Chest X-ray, PA view. Patient: 54 years old, sex F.
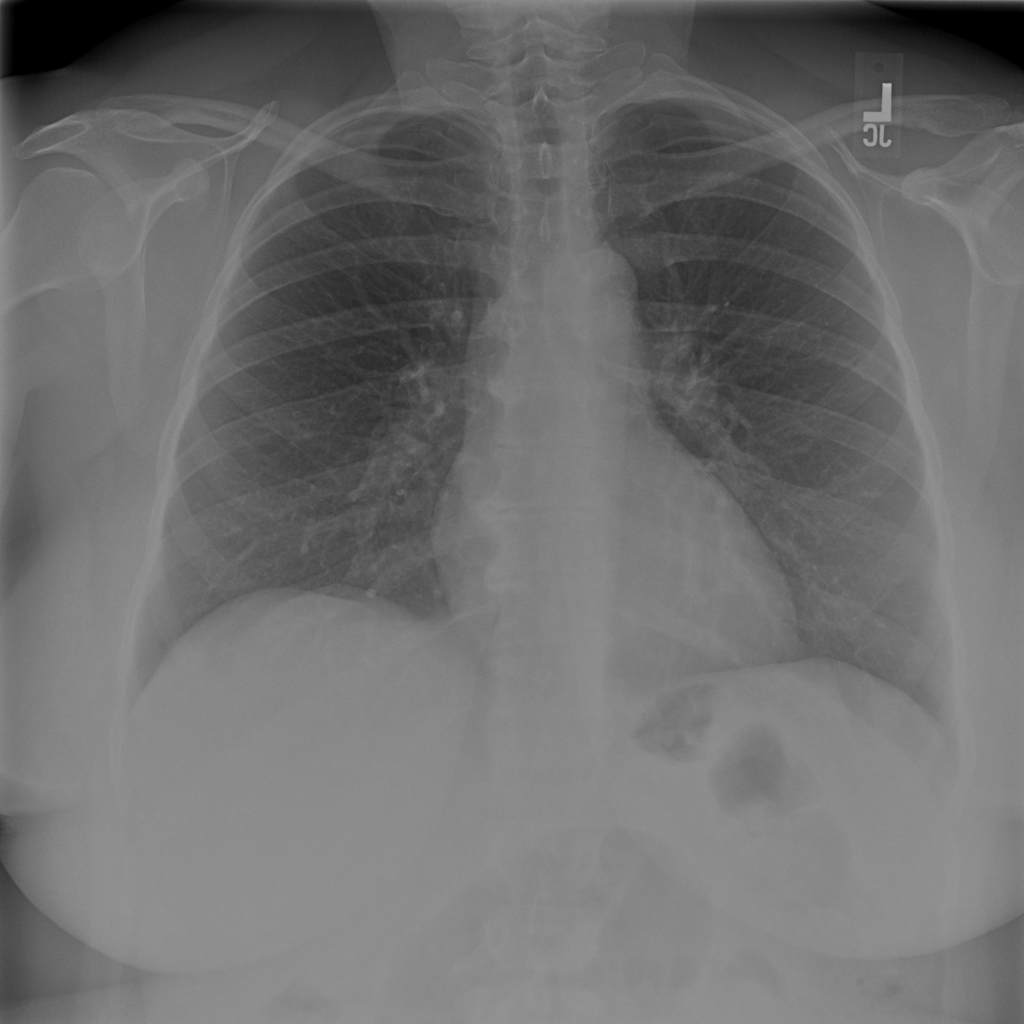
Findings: No Finding